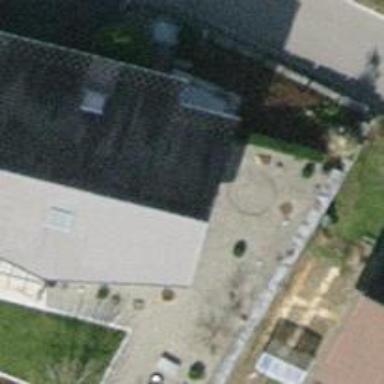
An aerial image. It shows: Detached building with tile roof.